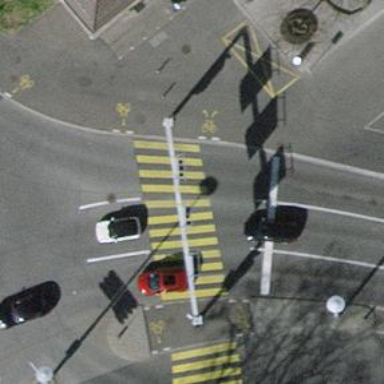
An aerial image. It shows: Road crossing with traffic signals.